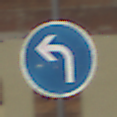
Verkehrszeichen: VorgeschriebeneFahrtrichtungLinks
Umgebung: Outdoor, Suburban
Tageszeit: Midday
Wetter: PartlyCloudy
Licht: Natural
Jahreszeit: NotSpecified
Kontrast: HighContrast